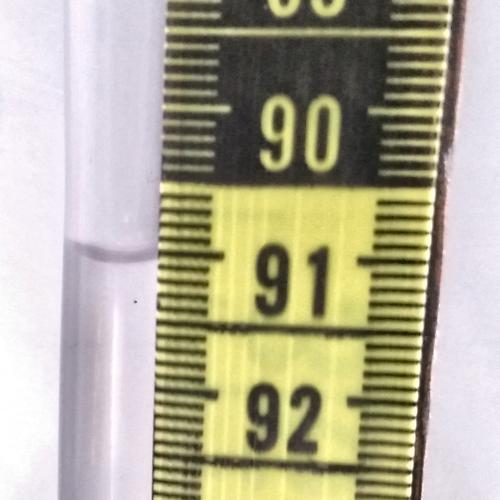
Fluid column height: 91.0 cm